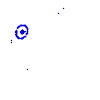
Particle: pion